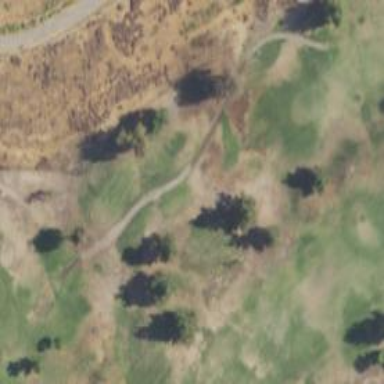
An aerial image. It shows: Path for both roads and golfers.